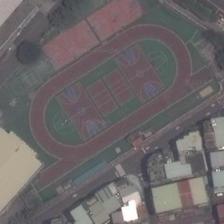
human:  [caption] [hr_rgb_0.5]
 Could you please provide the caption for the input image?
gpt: this small green field can be seen several basketball courts and tennis courts .

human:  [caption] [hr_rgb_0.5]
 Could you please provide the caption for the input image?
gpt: several large buildings and other small buildings are around a playground with two basketball fields in it .

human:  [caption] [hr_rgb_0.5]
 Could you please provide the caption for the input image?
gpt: a football field and two basketball fields locate in an irregular area .

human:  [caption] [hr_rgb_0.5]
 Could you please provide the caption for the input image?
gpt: a playground with two basketball fields in it is surround by some green trees and many buildings .

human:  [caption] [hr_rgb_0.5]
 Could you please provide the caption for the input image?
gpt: a large playground with two basketball fields beside and two basketball fields in it is surrounded by many trees and houses .